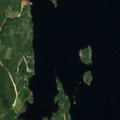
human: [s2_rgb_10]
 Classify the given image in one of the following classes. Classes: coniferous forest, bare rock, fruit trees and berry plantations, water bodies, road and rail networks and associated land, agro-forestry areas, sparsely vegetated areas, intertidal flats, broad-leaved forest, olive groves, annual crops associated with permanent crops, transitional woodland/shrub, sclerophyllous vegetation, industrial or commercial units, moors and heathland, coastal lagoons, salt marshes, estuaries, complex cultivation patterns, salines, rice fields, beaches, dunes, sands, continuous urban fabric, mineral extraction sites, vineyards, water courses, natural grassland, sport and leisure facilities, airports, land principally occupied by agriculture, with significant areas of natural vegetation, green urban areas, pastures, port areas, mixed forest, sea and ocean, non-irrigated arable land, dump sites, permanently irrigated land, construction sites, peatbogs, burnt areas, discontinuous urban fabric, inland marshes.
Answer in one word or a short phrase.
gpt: coniferous forest, water bodies